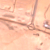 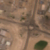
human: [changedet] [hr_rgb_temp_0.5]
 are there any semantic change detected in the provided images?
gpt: A road appeared below the roundabout.